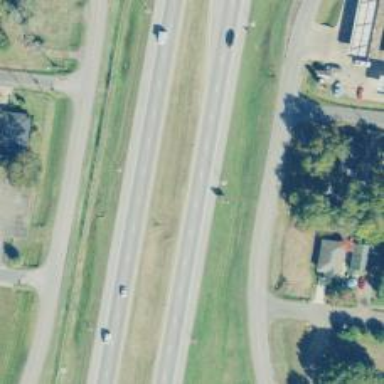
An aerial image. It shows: Trunk highway with expressway features.